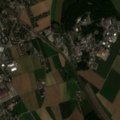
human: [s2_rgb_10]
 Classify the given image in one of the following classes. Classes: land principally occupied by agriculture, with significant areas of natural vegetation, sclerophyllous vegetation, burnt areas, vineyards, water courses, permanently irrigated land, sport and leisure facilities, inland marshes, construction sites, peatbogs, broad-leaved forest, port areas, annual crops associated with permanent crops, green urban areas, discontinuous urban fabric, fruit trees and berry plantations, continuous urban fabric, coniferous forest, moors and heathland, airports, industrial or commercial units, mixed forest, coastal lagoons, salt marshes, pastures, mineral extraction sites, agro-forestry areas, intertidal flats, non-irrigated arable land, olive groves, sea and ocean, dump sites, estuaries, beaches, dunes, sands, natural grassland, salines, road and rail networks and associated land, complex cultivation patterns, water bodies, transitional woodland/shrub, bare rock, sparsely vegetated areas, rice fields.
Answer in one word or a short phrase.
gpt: discontinuous urban fabric, industrial or commercial units, non-irrigated arable land